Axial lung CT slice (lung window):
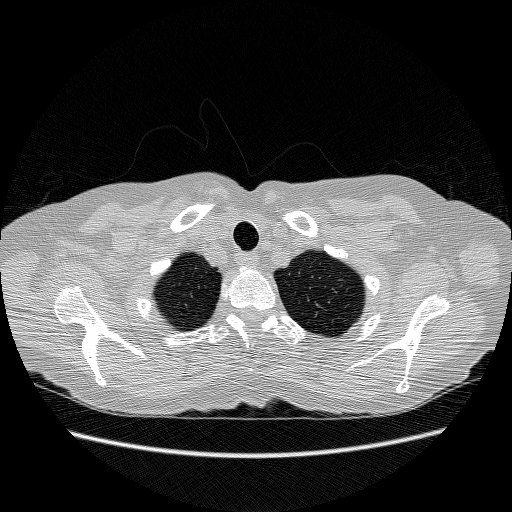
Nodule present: no